Field crop: maize
Growth stage: 2
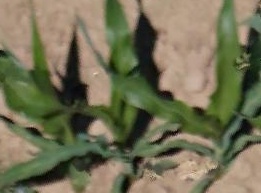
Species: maize